Question:
The image given below is screenshot of my JQuery-Mobile project. I got a sidebar which i want to remove.I have a div containing Scrolling table.
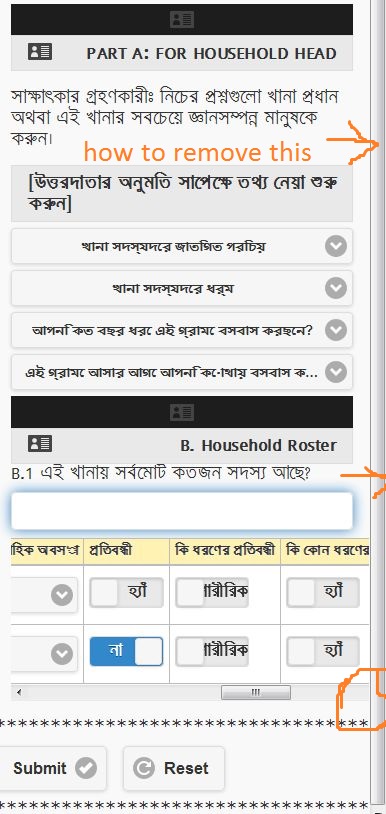
Answer: Try this one
'''
<style type="text/css">
html {
overflow-y: hidden;
}
</style>
'''
fiddle <URL>